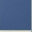
Piece: xx